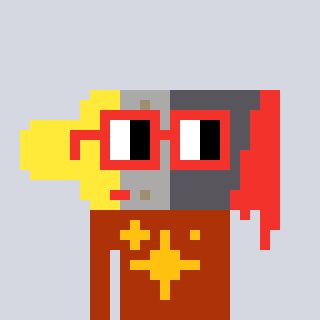
a pixel art character with square red glasses, a paintbrush-shaped head and a hotbrown-colored body on a cool background